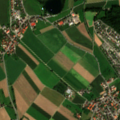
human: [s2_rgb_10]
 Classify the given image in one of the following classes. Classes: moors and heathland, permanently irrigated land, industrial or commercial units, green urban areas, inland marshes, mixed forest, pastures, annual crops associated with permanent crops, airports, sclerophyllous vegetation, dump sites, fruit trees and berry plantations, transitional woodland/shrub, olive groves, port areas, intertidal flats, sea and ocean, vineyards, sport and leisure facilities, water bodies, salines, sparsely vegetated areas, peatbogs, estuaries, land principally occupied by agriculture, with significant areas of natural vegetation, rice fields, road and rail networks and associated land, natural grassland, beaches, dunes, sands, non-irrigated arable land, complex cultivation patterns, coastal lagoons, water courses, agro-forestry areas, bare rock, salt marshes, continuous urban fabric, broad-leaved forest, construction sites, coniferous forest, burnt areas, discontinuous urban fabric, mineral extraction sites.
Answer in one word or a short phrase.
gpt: discontinuous urban fabric, industrial or commercial units, non-irrigated arable land, mixed forest, inland marshes